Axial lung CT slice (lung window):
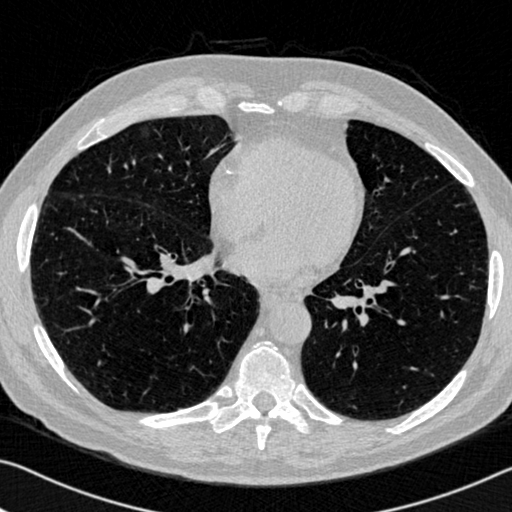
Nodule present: no